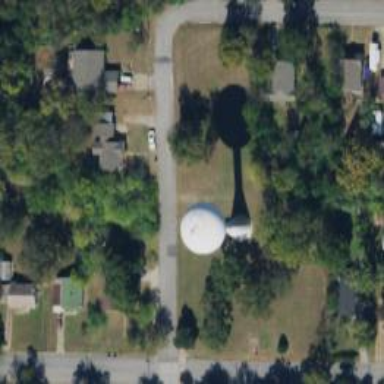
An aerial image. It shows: Water tower that is man-made.